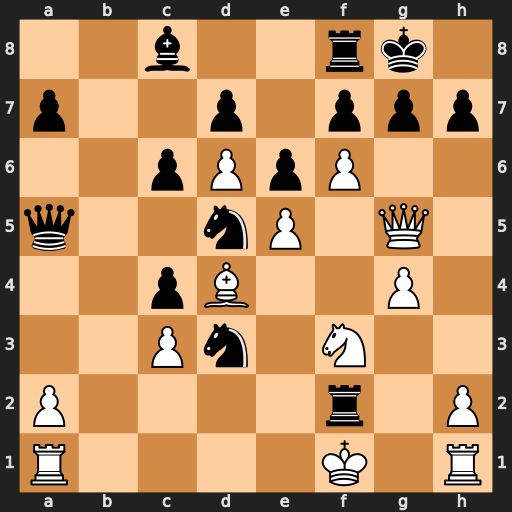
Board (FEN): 2b2rk1/p2p1ppp/2pPpP2/q2nP1Q1/2pB2P1/2Pn1N2/P4r1P/R4K1R
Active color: w
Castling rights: -
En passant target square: -
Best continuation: Bxf2 Nxf6 exf6 Qxg5 Nxg5